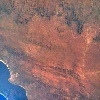
Label: land